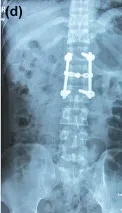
(c) The fish-shaped round mass obtained by gross total resection.
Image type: radiology (x_ray)